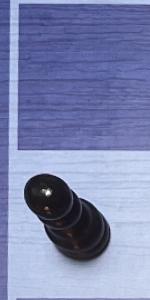
Label: Pawn_Black